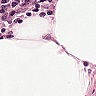
Metastatic tissue present: no